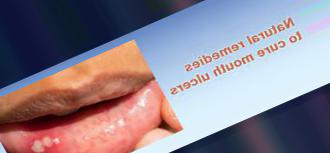
Condition: Mouth Ulcer